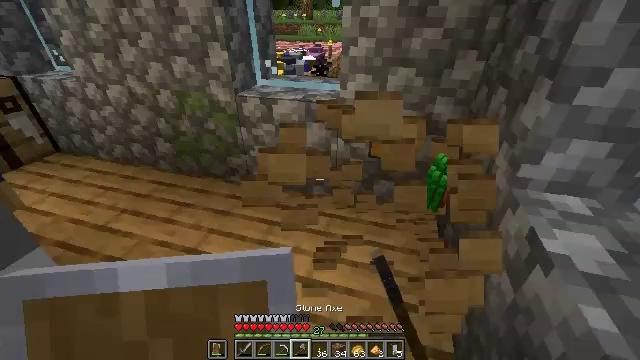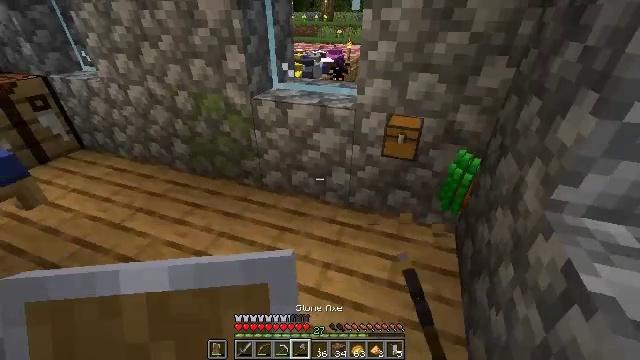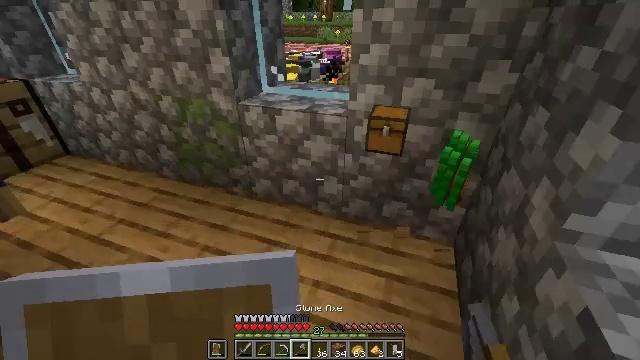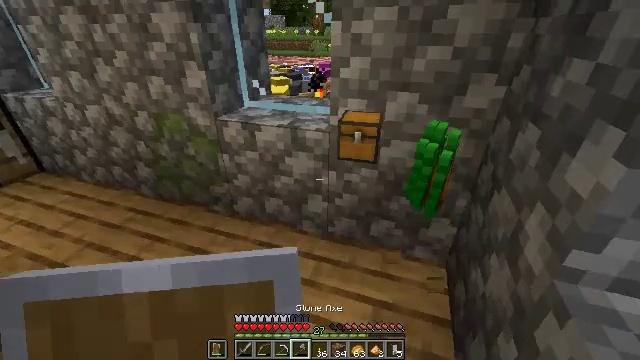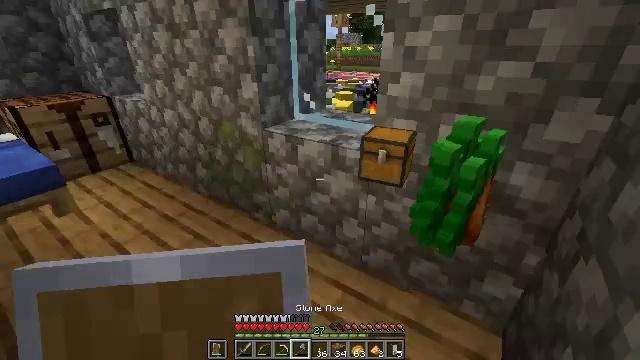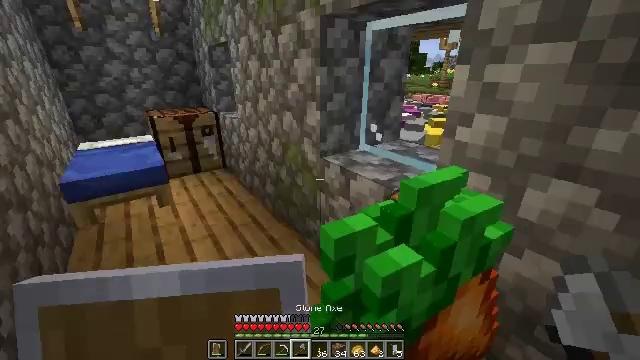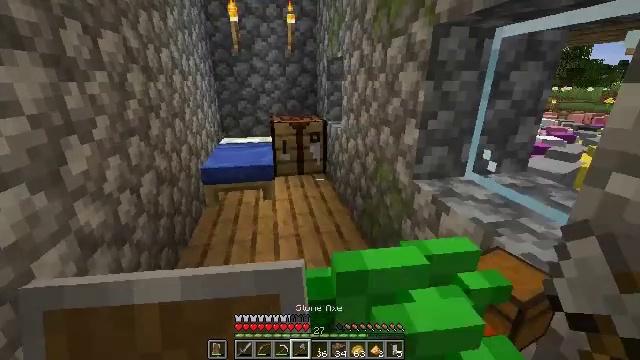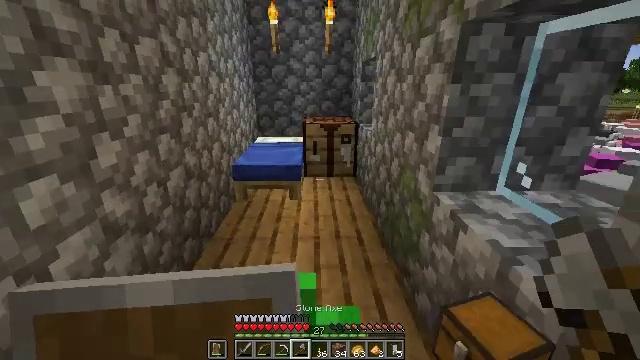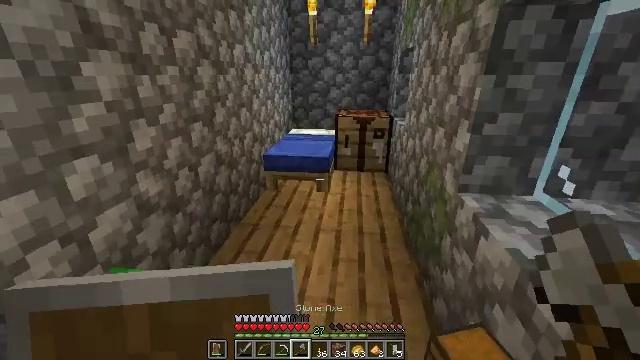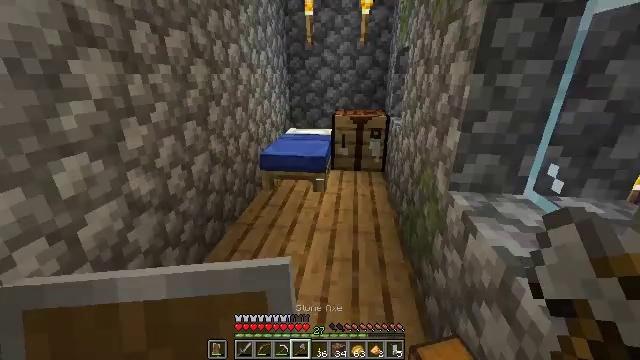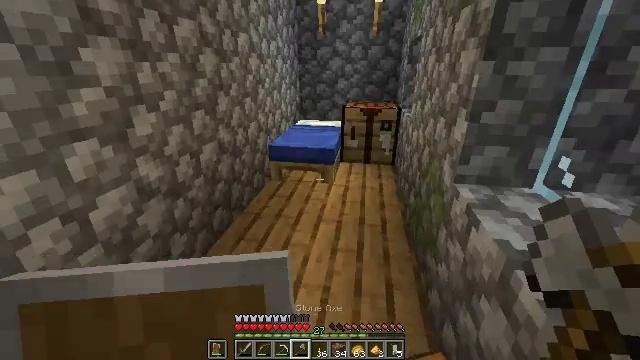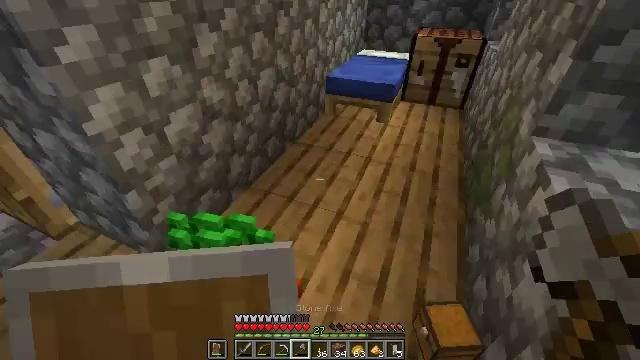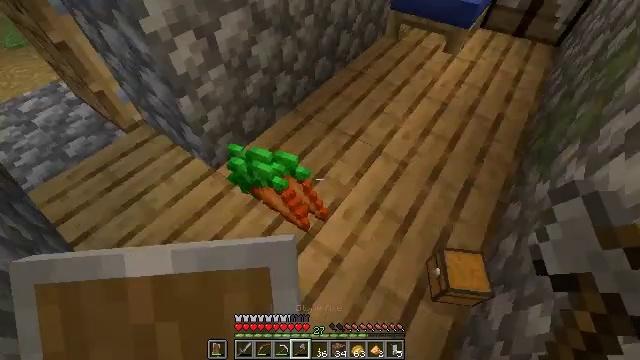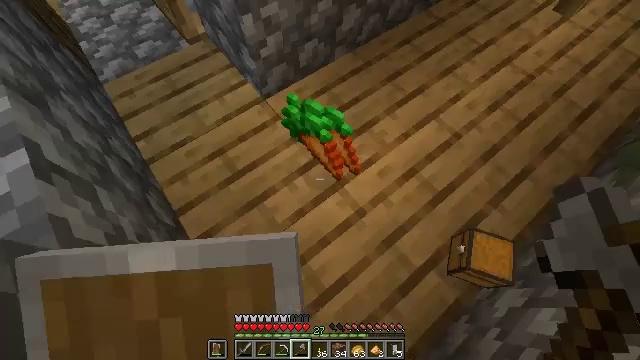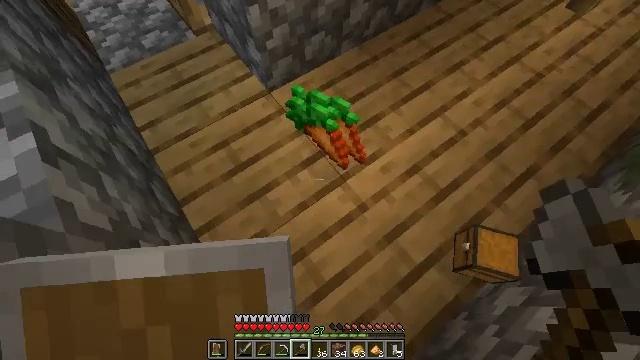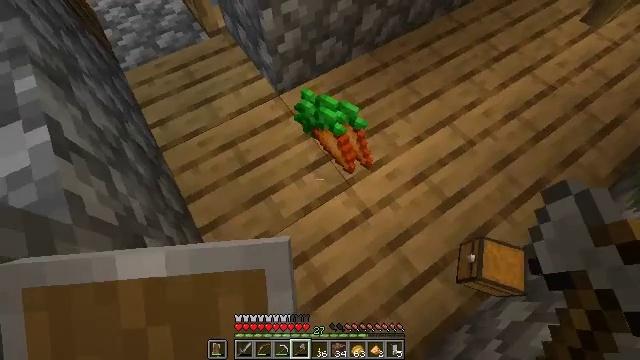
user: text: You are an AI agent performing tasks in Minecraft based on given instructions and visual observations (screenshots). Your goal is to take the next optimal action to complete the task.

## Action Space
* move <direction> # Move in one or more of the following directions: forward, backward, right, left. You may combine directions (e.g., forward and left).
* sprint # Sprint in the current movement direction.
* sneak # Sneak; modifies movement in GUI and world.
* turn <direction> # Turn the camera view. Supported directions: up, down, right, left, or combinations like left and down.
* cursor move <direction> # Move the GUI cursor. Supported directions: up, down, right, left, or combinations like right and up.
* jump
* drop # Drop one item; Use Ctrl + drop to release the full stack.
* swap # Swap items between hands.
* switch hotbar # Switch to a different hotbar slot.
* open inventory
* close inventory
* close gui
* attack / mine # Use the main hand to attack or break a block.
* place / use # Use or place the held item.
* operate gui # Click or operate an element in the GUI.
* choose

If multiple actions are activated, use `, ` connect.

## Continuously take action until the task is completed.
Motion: motion action
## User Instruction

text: Drop some sugar.
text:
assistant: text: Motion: move forward and move right, turn left
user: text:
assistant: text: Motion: move forward and move right
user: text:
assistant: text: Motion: move forward and move right, turn right and up
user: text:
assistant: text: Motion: move forward and move right, turn left and up
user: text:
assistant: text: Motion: move forward and move right, turn left and up
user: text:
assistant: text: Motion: move forward and move right, turn left and up
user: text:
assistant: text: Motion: move right, turn left
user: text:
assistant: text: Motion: turn left and down
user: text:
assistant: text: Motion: no_op
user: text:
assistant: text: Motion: turn left and down
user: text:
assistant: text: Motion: turn left and down
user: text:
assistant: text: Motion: turn left and down
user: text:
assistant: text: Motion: turn left and down
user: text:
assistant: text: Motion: turn left
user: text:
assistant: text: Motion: turn left
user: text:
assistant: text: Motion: no_op
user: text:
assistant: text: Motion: turn right
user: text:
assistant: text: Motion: move forward, turn right and up
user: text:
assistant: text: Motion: move forward, turn right and up
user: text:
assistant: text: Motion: move forward and move right, turn right
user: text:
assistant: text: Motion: move forward and move right, turn left and down
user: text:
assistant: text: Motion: move forward and move right, turn left and down
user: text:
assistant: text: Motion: move right, turn left and down
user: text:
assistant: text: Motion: turn left
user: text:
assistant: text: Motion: turn left
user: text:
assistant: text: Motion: turn left
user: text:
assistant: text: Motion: move back
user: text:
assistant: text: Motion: move back, turn right
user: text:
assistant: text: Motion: move back, turn left and up
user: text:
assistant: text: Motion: move back, turn left and up